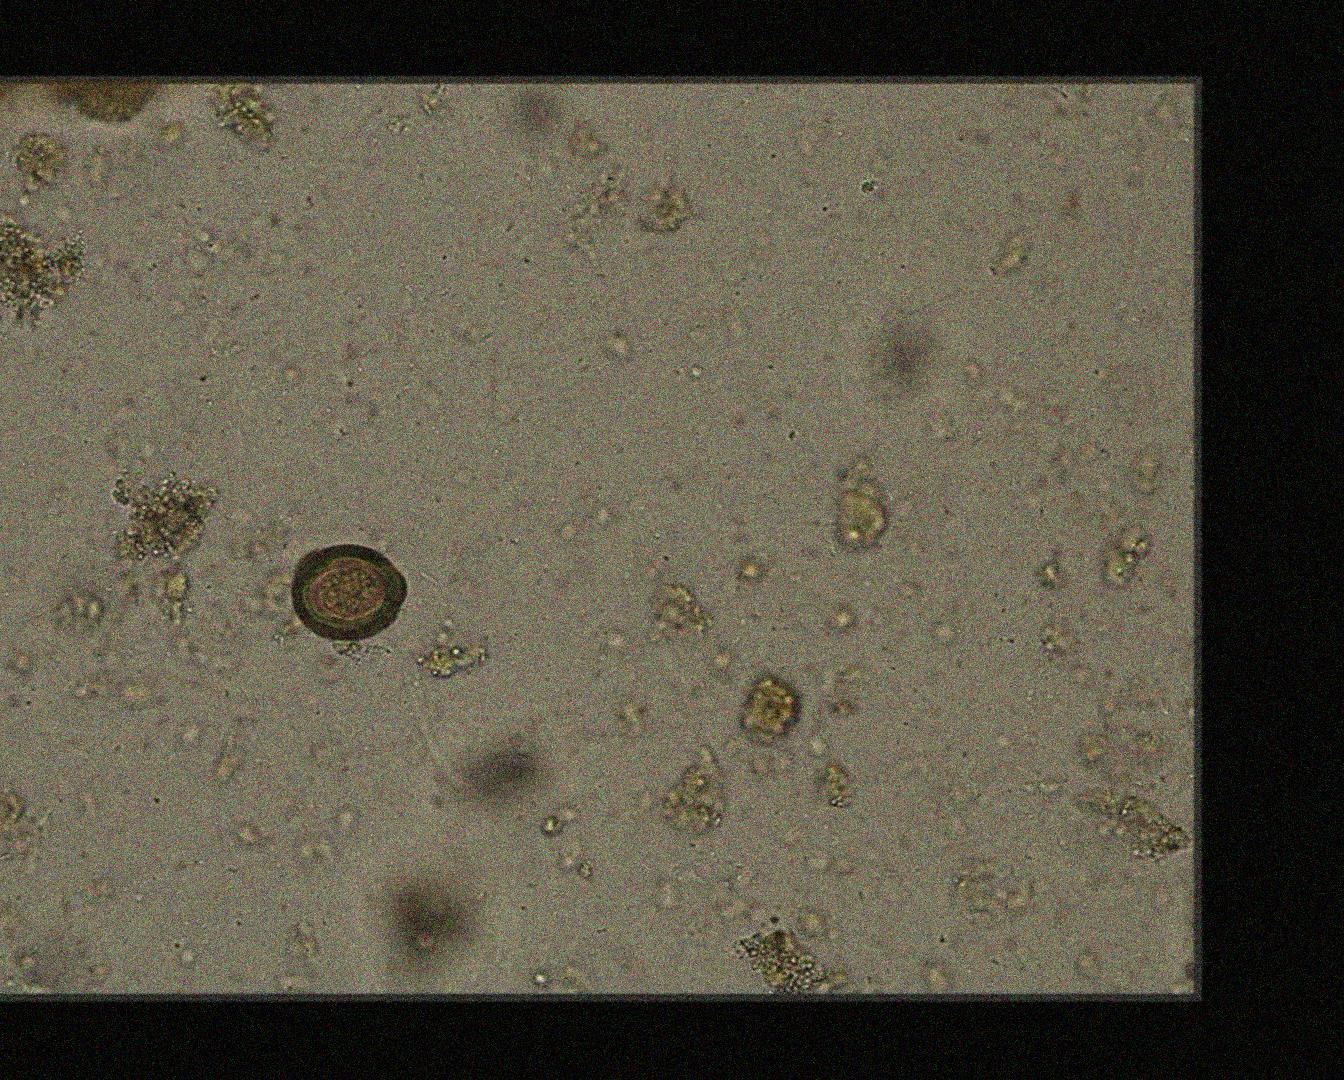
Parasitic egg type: Taenia spp. egg